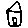
Label: house